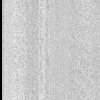
Atmospheric dust classification: dusty